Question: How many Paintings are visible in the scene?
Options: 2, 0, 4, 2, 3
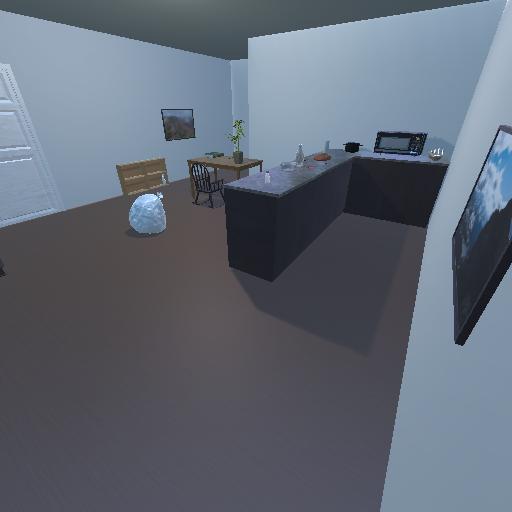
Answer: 2